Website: lowes
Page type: customer-info-address
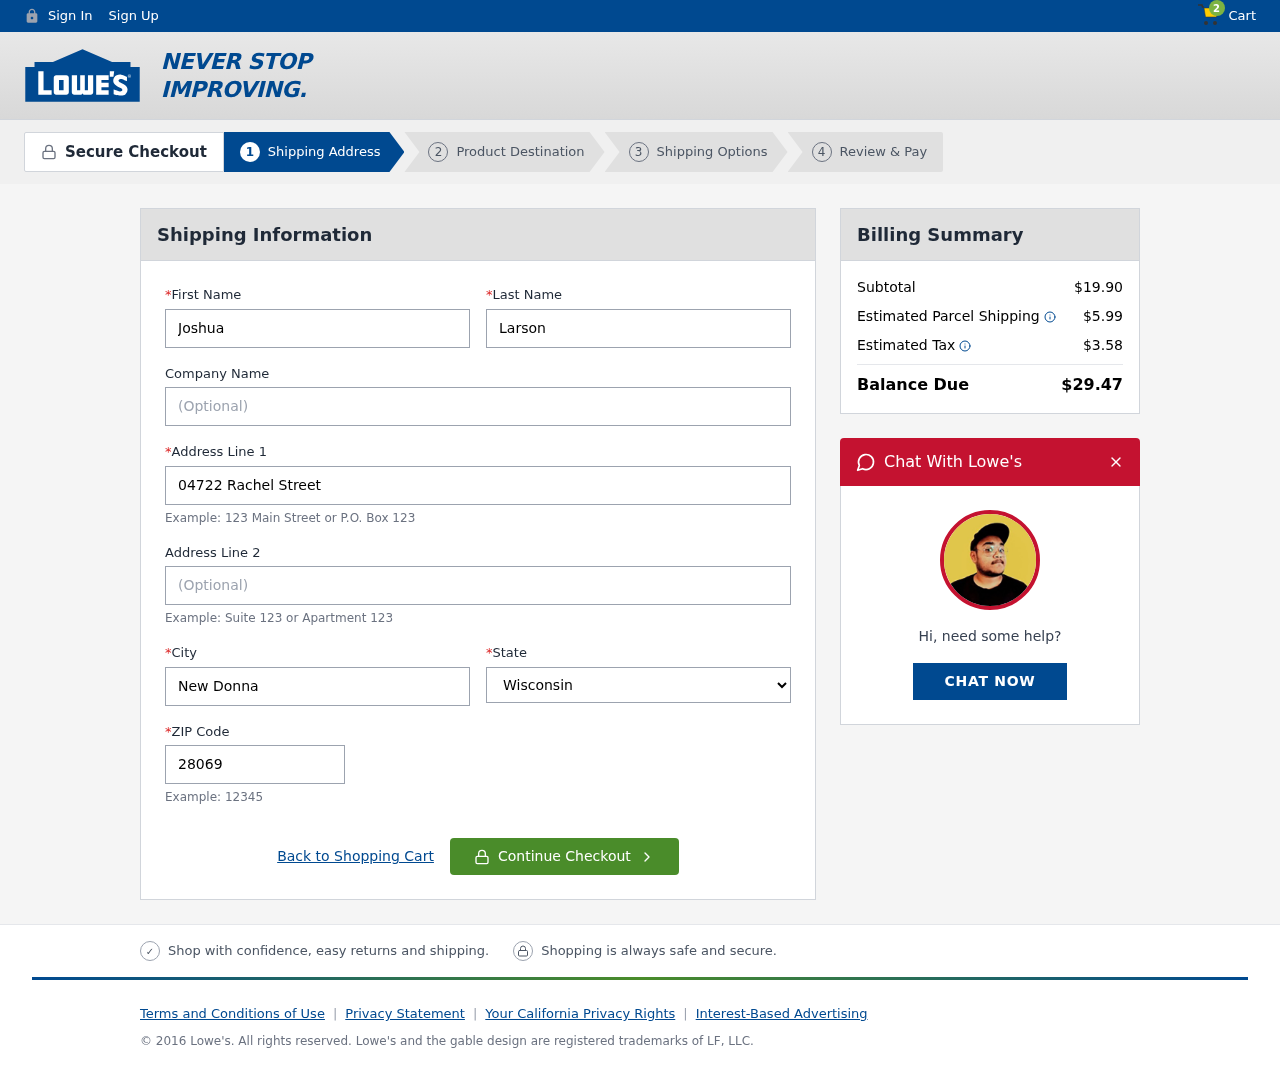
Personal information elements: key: PII_CITY
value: New Donna
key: PII_FIRSTNAME
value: Joshua
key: PII_LASTNAME
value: Larson
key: PII_POSTCODE
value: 28069
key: PII_STATE
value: Wisconsin
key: PII_STREET
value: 04722 Rachel Street
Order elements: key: ORDER_NUM_ITEMS
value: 2
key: ORDER_SUBTOTAL
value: $19.90
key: ORDER_SHIPPING_COST
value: $5.99
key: ORDER_TAX
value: $3.58
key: ORDER_TOTAL
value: $29.47